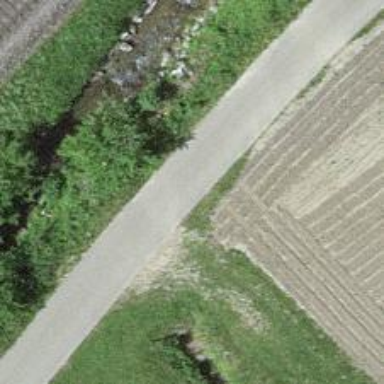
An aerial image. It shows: Track with grade 1 quality.